Aerial crown-view tile of a tropical tree (Barro Colorado Island, Panama), acquired 20240813:
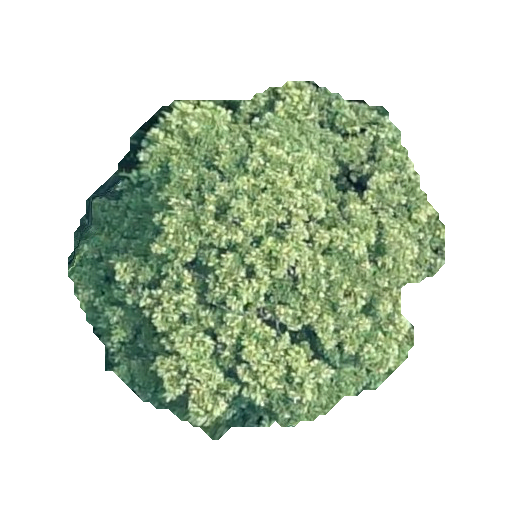
Species: Dipteryx oleifera
GBIF accepted scientific name: Dipteryx oleifera
Crown area: 146.321 m²